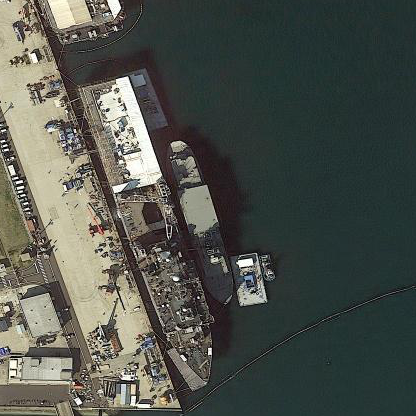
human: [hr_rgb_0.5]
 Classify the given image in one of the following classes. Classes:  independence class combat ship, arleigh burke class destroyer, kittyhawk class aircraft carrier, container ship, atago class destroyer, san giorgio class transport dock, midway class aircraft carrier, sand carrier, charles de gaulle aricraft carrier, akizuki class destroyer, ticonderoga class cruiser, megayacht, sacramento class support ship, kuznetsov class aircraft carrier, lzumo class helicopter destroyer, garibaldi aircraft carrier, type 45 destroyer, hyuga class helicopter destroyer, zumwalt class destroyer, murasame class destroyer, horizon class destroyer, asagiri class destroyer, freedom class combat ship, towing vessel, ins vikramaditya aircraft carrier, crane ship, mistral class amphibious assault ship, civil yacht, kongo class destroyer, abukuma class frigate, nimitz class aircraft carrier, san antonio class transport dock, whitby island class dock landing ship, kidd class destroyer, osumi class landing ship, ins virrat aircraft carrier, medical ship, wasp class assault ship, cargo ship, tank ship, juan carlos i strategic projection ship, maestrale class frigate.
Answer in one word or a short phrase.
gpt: Whitby Island class dock landing ship